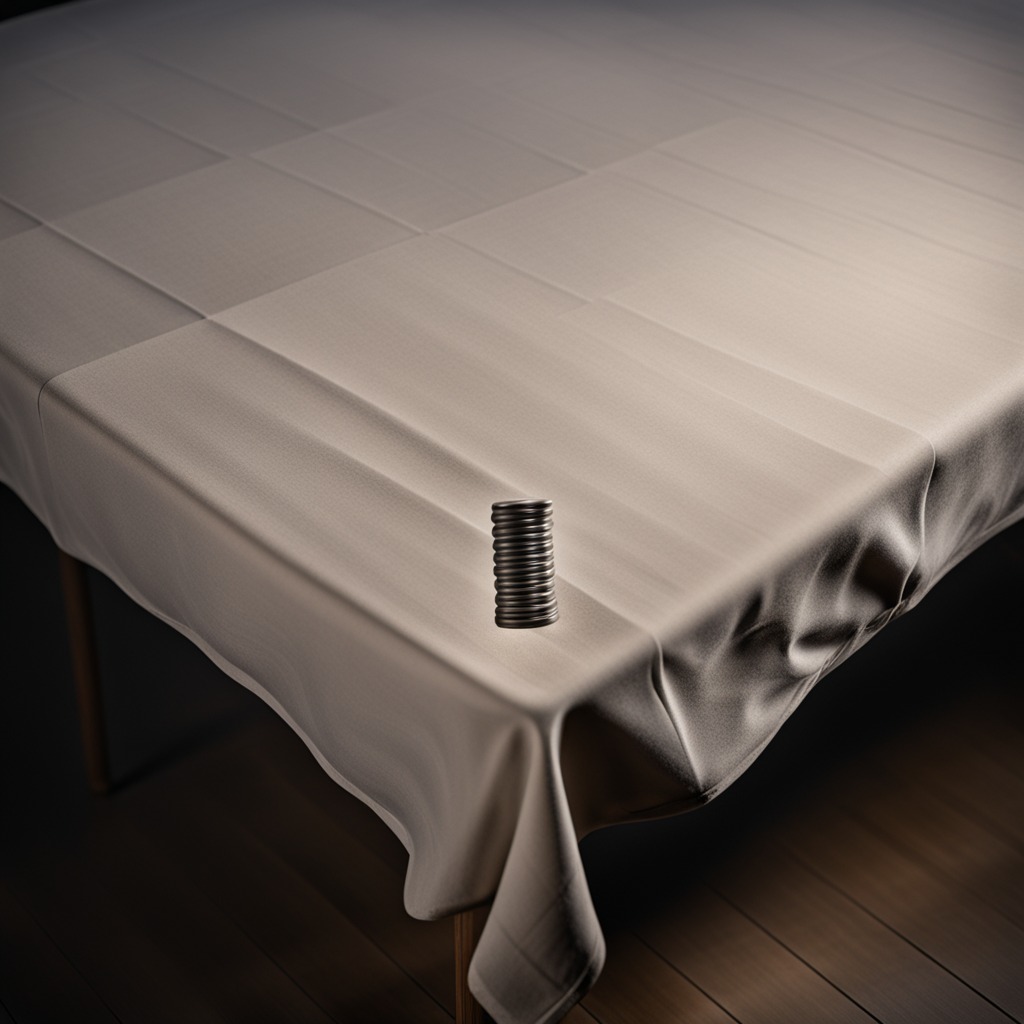
A coiled metal spring lying on the wooden table.